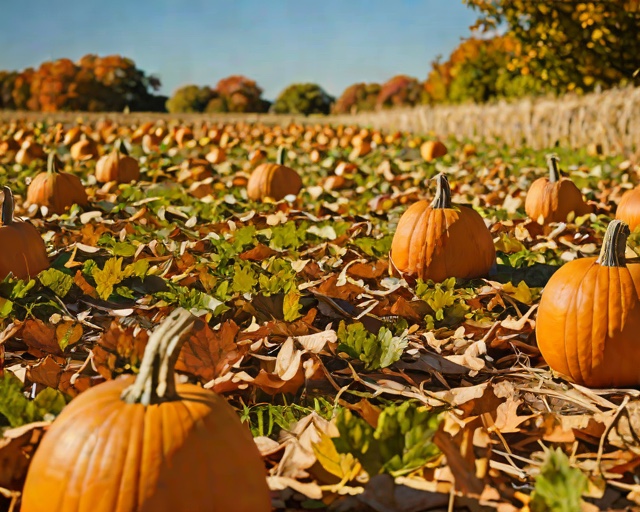
Category: Halloween